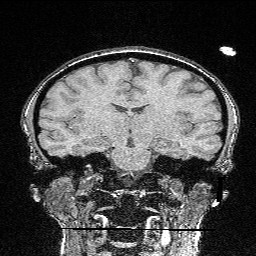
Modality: FLASH
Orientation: sagittal
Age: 23
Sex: female